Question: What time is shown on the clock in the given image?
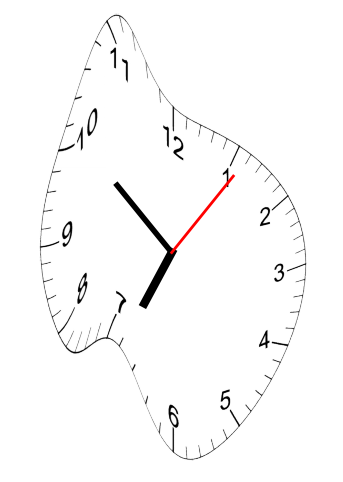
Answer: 06:51:06